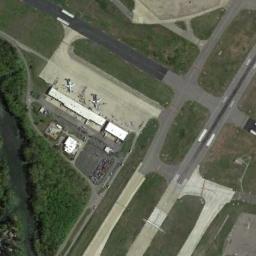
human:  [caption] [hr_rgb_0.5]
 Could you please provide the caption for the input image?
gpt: Several runways and buildings are scattered in the airport while every plane is on their own position .

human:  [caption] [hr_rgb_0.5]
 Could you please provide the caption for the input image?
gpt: There are two planes on the tarmac with several runways in the airport .

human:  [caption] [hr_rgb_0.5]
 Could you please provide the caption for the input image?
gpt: The airport is bordered by a large lawn .

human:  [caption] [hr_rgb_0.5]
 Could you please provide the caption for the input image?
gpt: An airport with some staggered runways, Two planes and white buildings on the lawn and the forest with a river beside .

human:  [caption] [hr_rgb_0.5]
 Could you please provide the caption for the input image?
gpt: Many lawns in the airport are separated by roads .